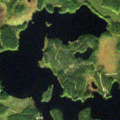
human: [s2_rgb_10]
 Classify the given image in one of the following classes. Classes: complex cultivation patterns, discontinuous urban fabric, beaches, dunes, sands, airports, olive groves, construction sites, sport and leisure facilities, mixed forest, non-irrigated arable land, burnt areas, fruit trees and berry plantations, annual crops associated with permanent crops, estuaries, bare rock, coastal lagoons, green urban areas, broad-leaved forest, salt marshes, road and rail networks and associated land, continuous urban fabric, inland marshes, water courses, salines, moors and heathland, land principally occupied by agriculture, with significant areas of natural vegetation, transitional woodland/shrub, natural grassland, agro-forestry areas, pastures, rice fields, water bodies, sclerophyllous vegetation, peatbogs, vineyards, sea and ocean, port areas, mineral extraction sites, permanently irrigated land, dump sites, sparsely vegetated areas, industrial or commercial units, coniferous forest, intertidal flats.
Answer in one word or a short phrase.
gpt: coniferous forest, mixed forest, transitional woodland/shrub, peatbogs, water bodies